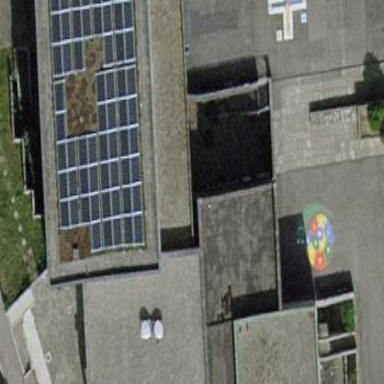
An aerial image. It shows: View of roof of building.